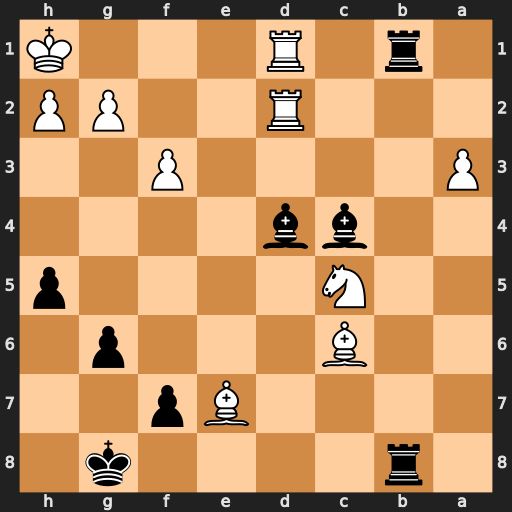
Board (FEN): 1r4k1/4Bp2/2B3p1/2N4p/2bb4/P4P2/3R2PP/1r1R3K
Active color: b
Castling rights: -
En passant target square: -
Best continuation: Be2 Ba4 Bxd1 Bxd1 Be3 Rd3 Re8 Ne4 Rxe7